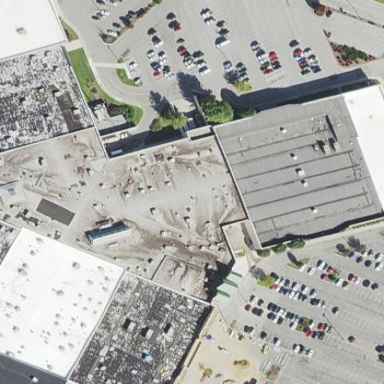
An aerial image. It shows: Retail building in mall.